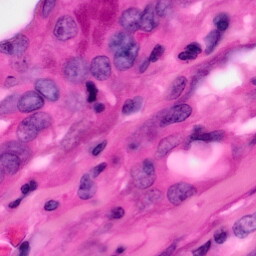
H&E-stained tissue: Pancreatic